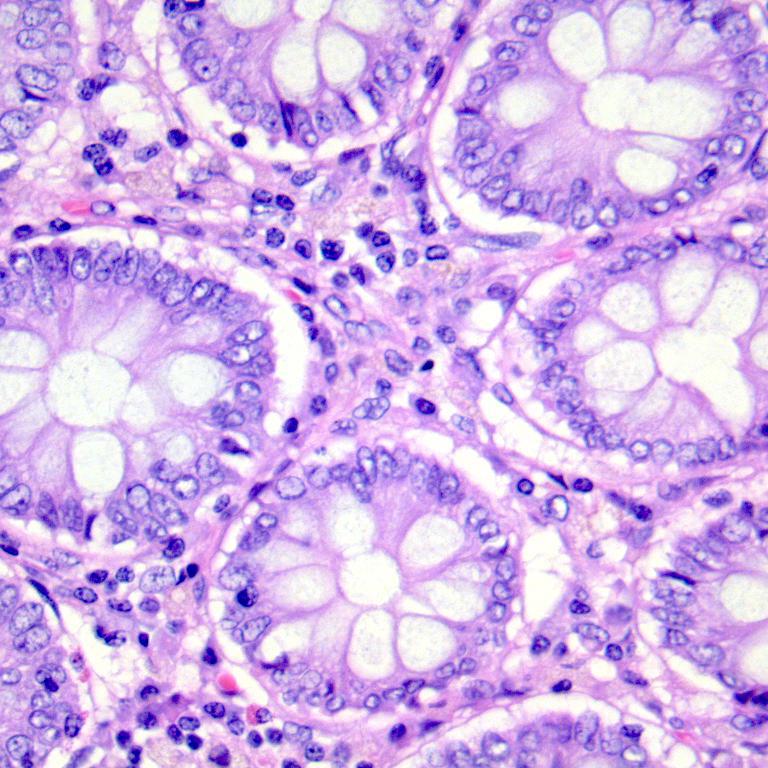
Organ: colon
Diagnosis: benign